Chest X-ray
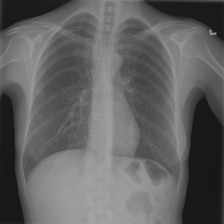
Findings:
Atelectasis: negative
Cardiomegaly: negative
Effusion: negative
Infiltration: positive
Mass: negative
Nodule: negative
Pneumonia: negative
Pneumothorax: negative
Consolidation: negative
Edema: negative
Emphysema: negative
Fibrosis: negative
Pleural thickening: negative
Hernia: negative